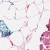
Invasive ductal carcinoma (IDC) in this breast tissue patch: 0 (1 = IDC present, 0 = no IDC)